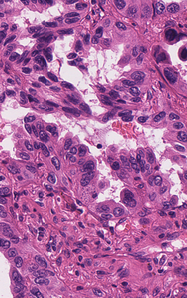
Tumor epithelial tissue: yes
Tumor-associated stroma tissue: yes
Normal tissue: no